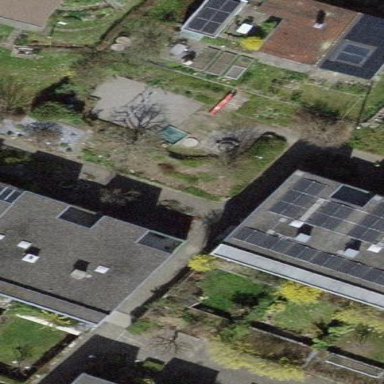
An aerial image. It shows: Terrace building.